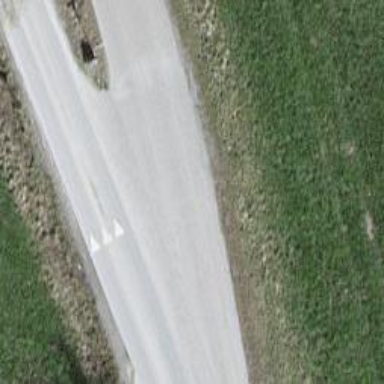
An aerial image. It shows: Road with "give way" sign.